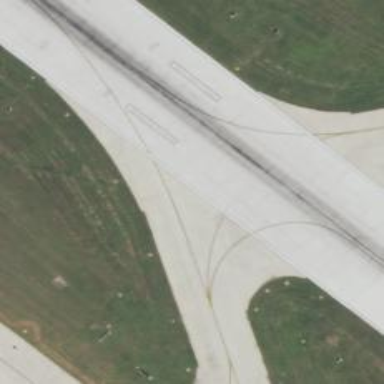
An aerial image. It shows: Image of taxiway at airport.